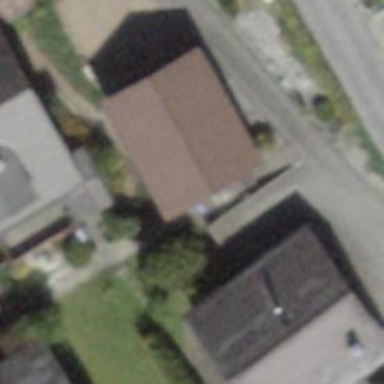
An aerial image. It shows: Garage building.